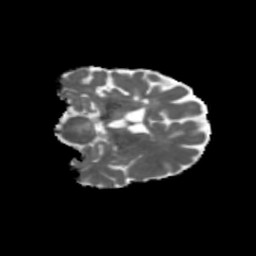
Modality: MD
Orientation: coronal
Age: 50
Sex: female
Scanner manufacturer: siemens
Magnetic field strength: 3 T
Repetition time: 5.47 s
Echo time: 0.0854 s